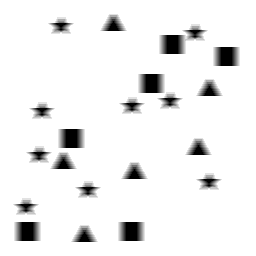
Squares: 6
Triangles: 6
Stars: 9
Total shapes: 21